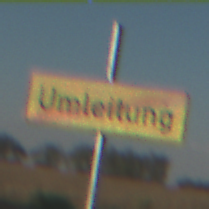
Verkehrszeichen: EndeDerUmleitungsankuendigung
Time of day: SunriseSunset
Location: Outdoor (Nature)
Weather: Clear
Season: NotSpecified
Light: Natural